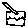
Label: star